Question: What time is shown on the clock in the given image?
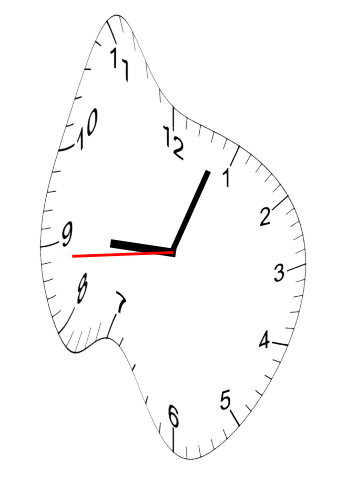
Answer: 09:03:44